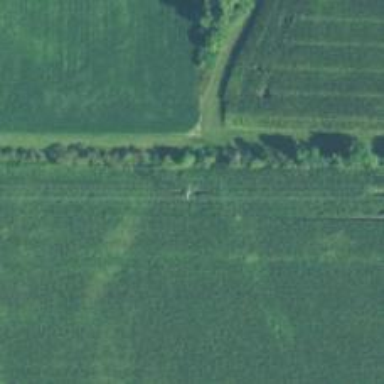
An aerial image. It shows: Power pole.